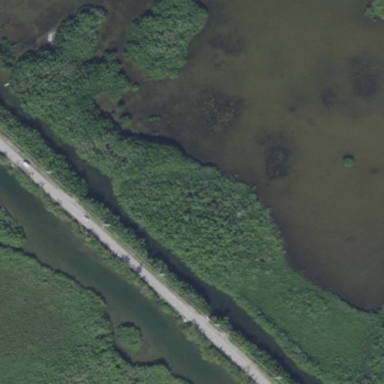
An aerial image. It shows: Wetland area with mangrove vegetation.